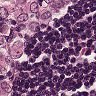
Metastatic tissue present: yes